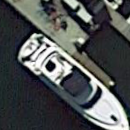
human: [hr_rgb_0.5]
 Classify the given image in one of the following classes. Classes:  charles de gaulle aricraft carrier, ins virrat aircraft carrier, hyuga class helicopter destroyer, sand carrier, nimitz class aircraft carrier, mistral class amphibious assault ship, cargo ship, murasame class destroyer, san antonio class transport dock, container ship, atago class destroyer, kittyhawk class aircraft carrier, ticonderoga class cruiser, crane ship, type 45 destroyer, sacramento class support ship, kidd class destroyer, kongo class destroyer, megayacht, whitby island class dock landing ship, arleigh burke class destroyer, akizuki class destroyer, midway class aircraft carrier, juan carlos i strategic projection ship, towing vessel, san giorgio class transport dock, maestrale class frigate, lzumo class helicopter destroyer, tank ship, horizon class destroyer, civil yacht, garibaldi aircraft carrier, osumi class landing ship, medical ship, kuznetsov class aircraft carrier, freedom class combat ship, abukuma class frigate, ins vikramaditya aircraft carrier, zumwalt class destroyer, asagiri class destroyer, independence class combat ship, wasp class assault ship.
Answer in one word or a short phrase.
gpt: Civil yacht